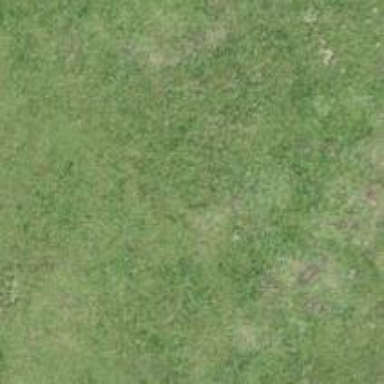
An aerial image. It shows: Path covered in grass.